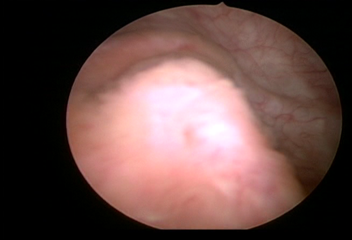
Modality: WLC
Class: Anatomical landmarks
Subclass: UreteralOrifice
Bladder cancer association: No
Annotated structures: Right ureteral orifice